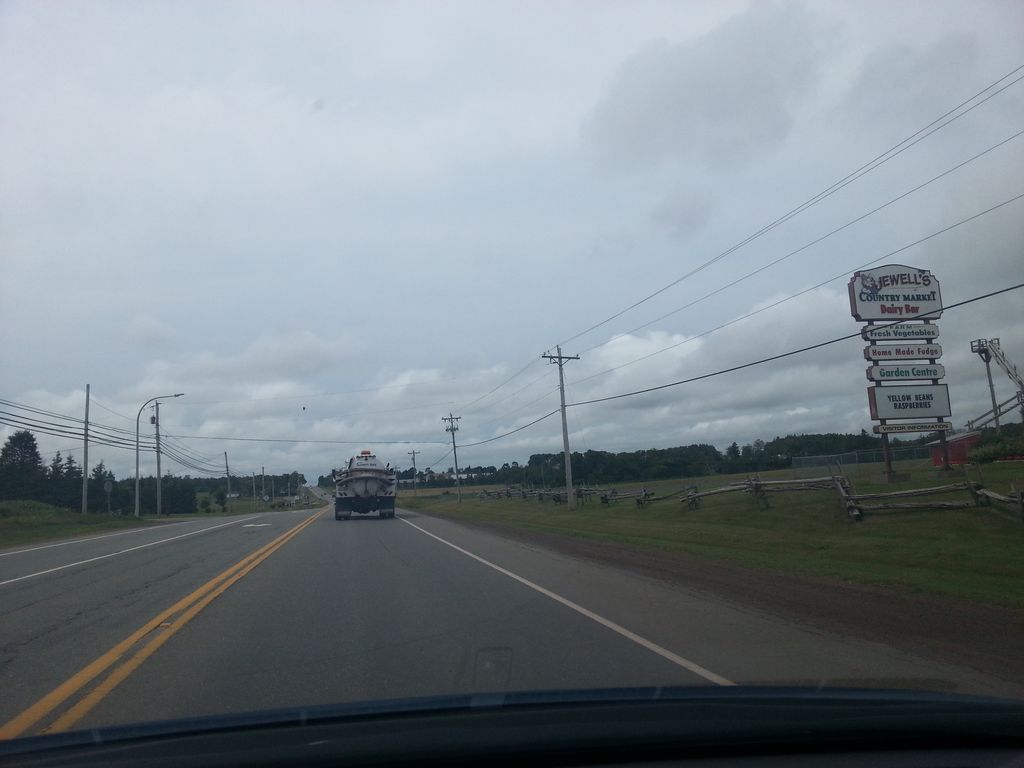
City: charlottetown